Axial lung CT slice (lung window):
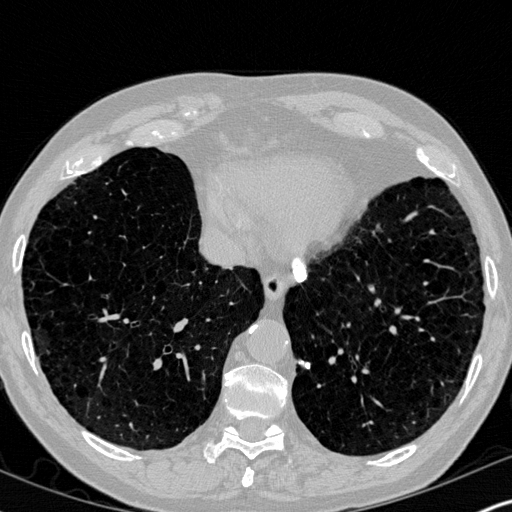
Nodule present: yes
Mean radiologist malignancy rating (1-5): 1